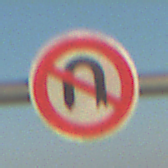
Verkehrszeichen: VerbotWenden
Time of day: SunriseSunset
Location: Outdoor (Beach)
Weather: Clear
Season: NotSpecified
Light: Natural